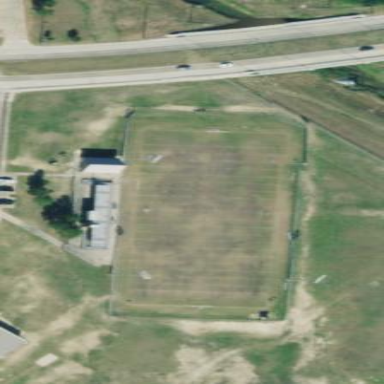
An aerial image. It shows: American football pitch.